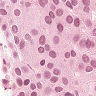
Metastatic tissue present: yes